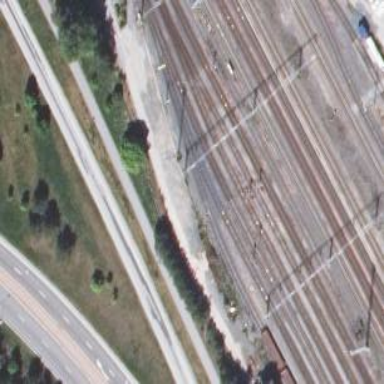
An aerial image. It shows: Wedge is used for the railway derail.